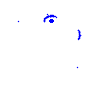
Particle: pion